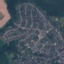
Land use / land cover class: Residential